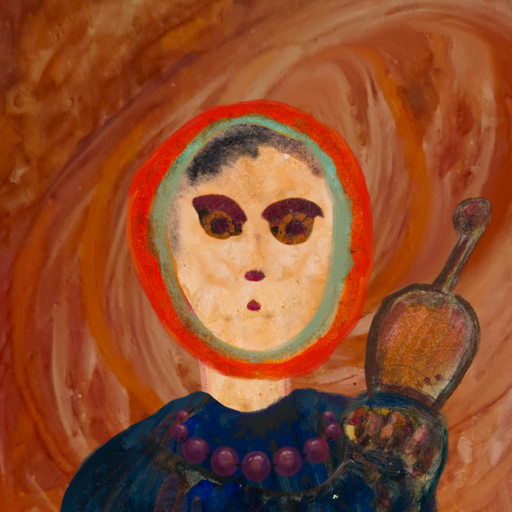
Background: Pious_Lady, Head And Neck Front: Childish, Face Front: Doll, Bust: Pipe, Hair Front: Sisters, Head Accessory: Blank, Second Necklace: Blank, Necklace: Irani_2, Baby: Blank